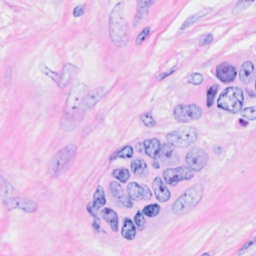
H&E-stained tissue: Breast